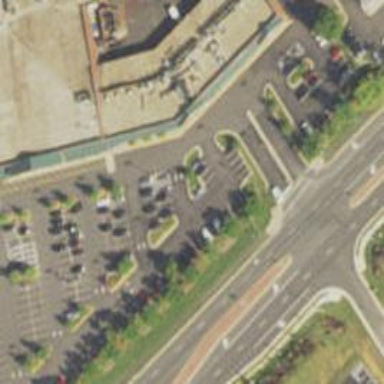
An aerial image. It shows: Parking space is available.